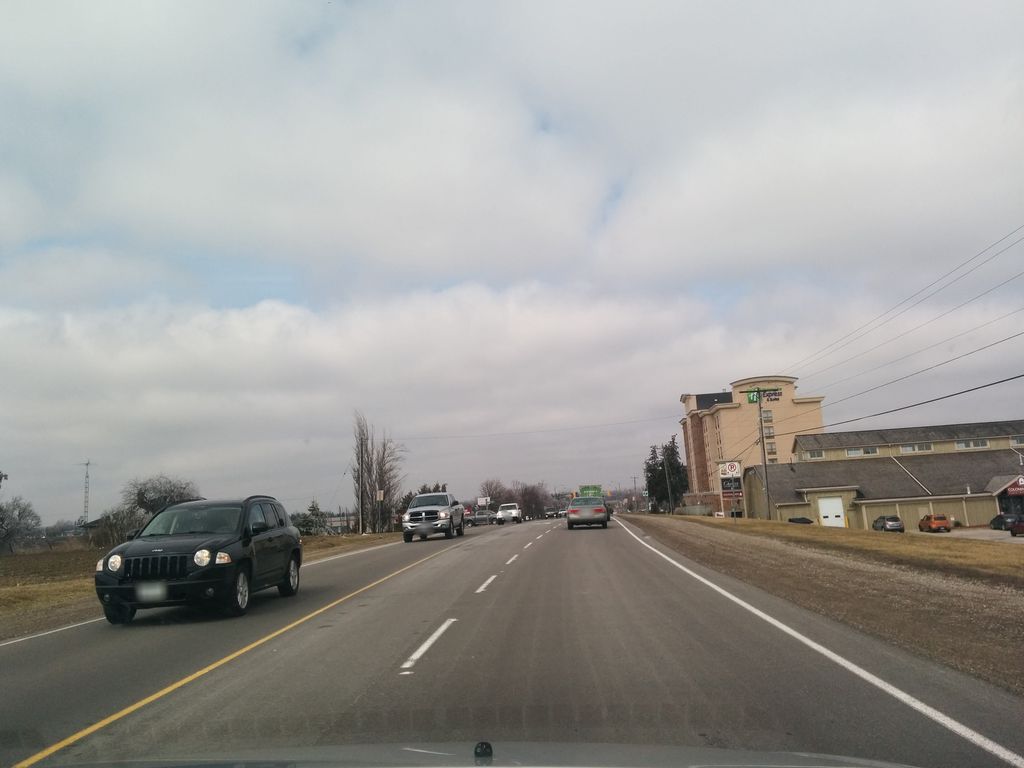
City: kitchener-waterloo